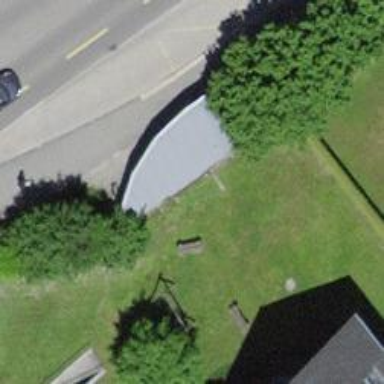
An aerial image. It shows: Post box.